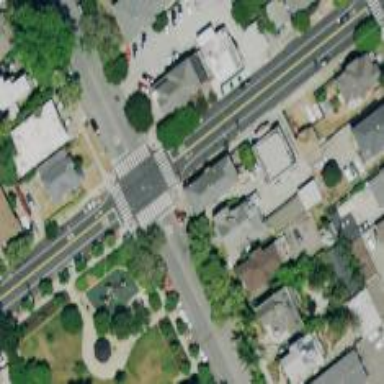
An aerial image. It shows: Solid stop line on the road.